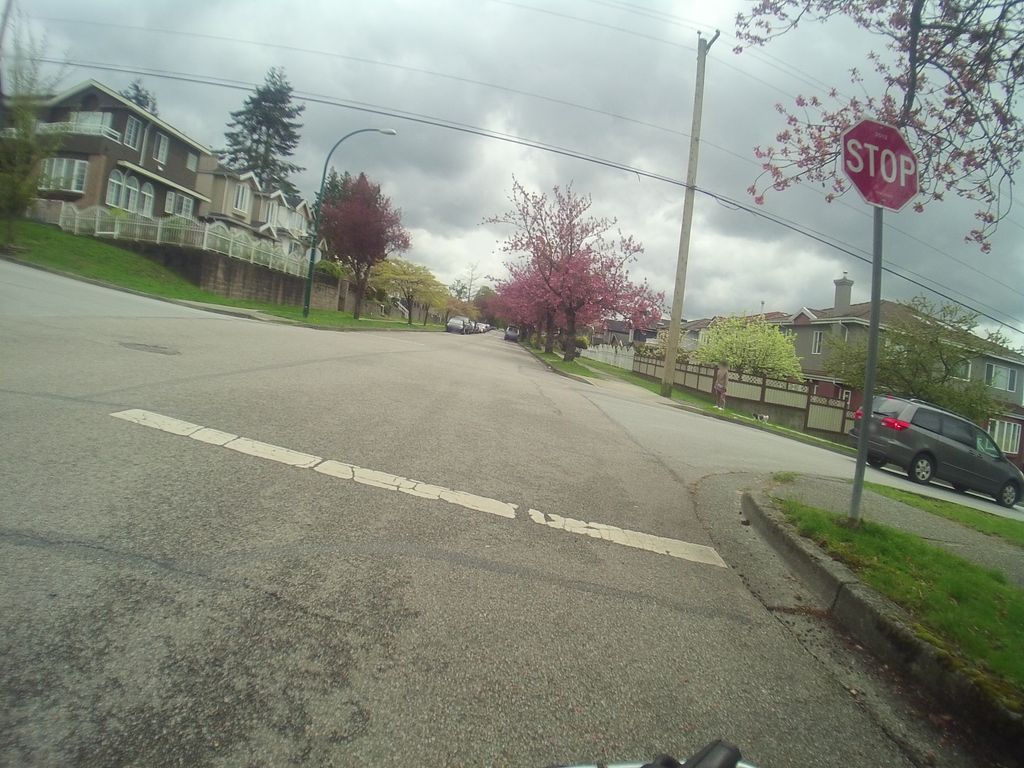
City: vancouver